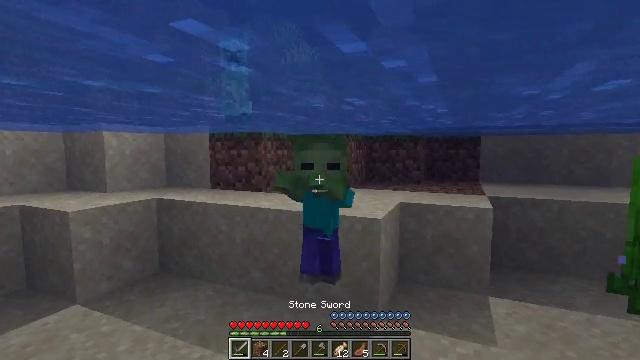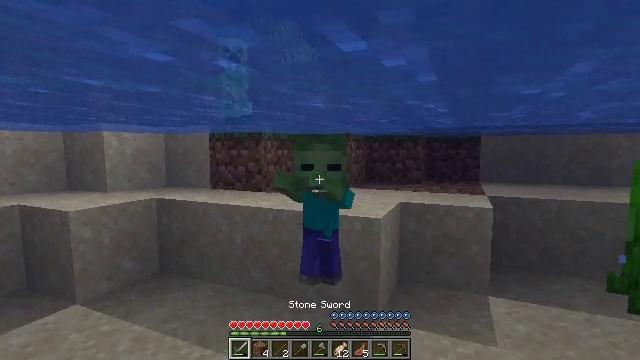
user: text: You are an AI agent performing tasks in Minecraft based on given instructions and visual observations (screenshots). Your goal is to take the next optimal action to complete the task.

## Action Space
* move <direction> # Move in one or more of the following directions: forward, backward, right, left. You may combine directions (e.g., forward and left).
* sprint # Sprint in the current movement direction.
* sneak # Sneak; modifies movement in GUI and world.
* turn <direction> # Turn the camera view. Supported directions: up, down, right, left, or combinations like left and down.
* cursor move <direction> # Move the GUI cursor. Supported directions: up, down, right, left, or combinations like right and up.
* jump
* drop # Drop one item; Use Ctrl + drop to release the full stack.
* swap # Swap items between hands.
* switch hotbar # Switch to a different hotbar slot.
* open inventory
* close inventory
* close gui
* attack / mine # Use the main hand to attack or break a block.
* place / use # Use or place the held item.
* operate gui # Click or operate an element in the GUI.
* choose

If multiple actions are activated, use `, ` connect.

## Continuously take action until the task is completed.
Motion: motion action
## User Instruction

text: Combat the zombie.
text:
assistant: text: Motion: move back
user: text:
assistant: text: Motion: no_op